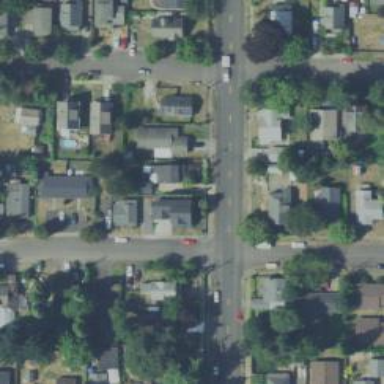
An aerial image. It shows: Residential road with sidewalk on the left side.